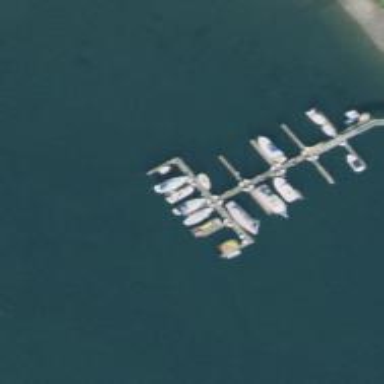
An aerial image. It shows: Man-made pier.